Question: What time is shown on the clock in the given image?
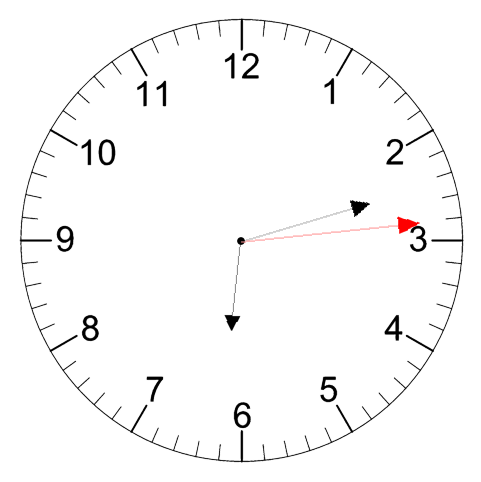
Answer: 06:12:14